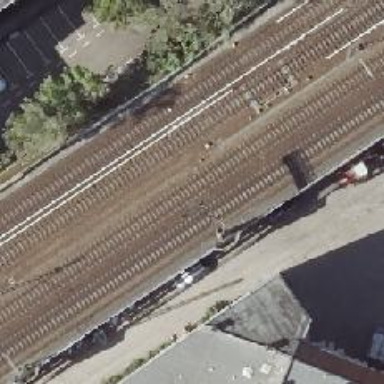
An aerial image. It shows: Railway signal.